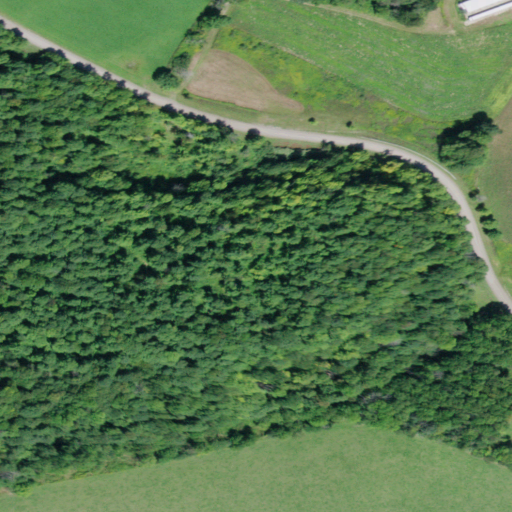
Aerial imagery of mountain in New York named Mount Tom containing deciduous forest, pasture, open development, cultivated crops, low intensity development, medium intensity development, and mixed forest